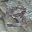
Label: 3